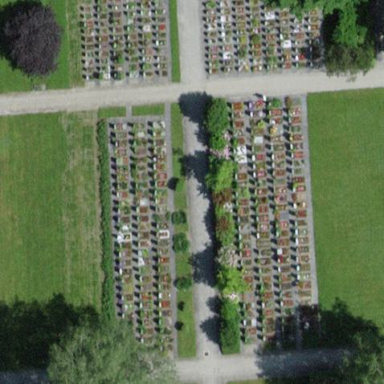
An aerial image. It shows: Cemetery.